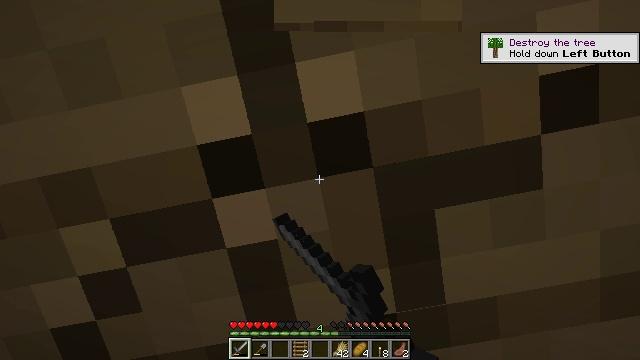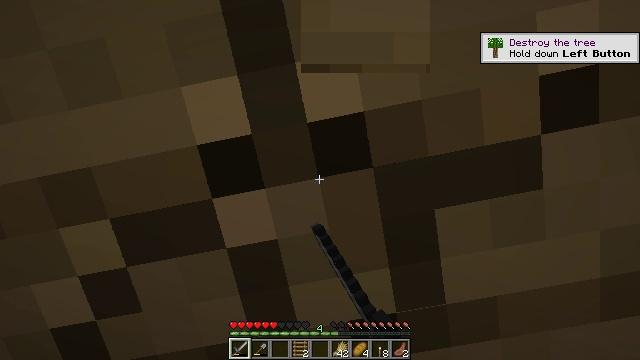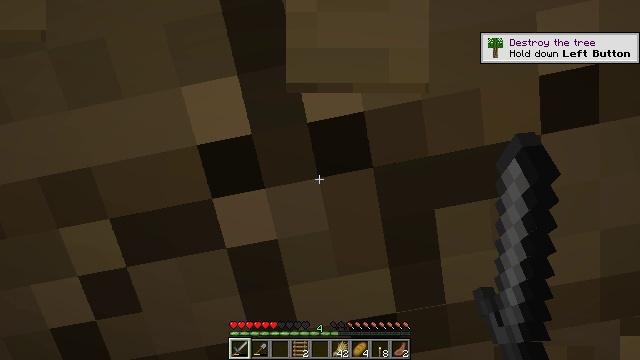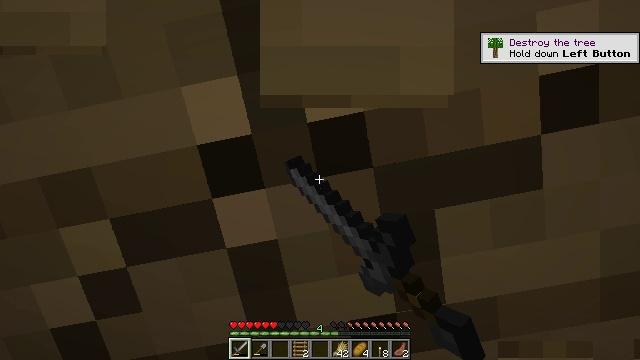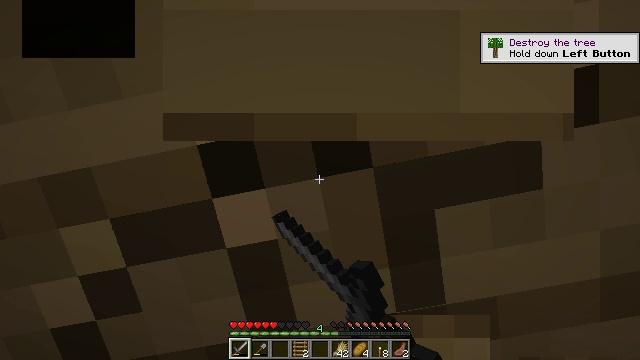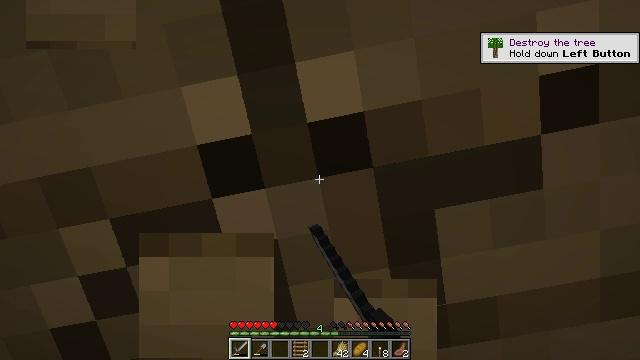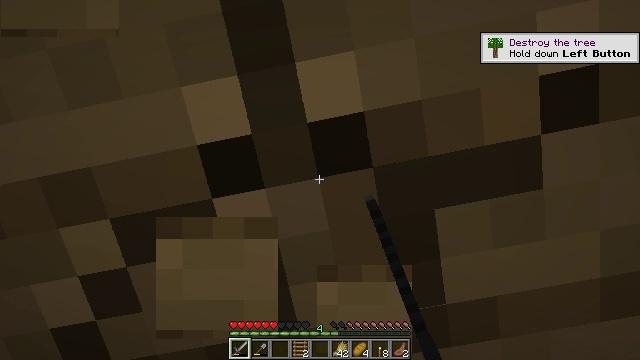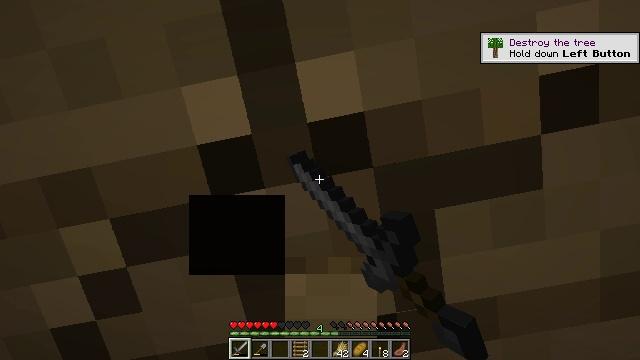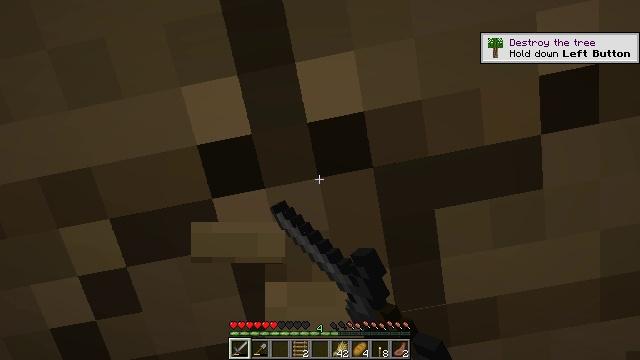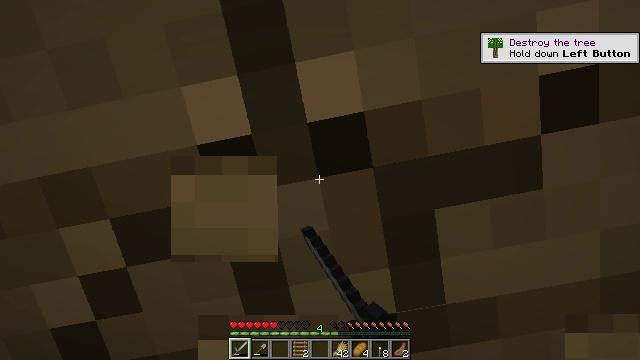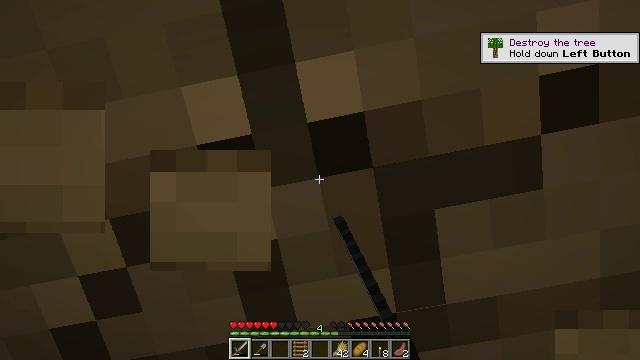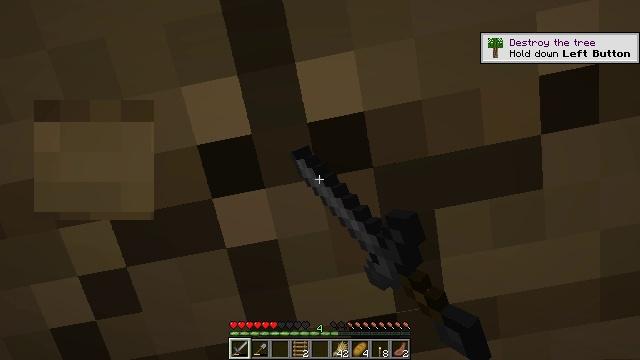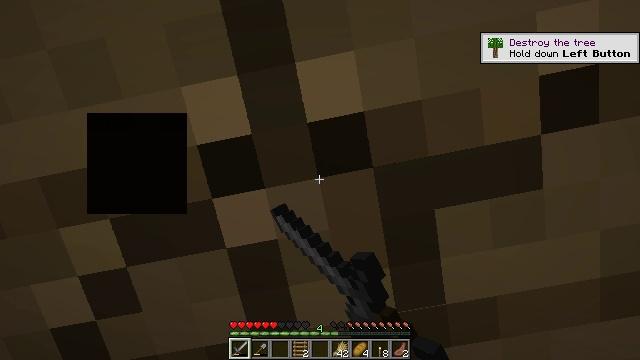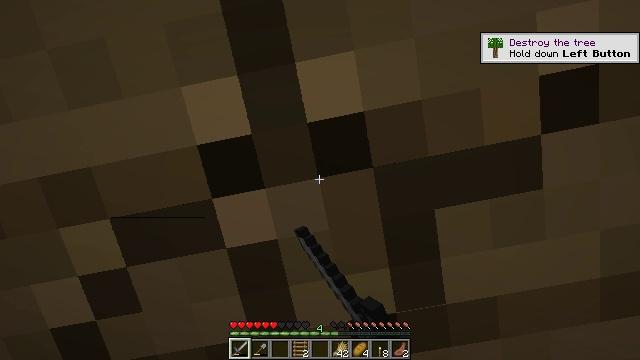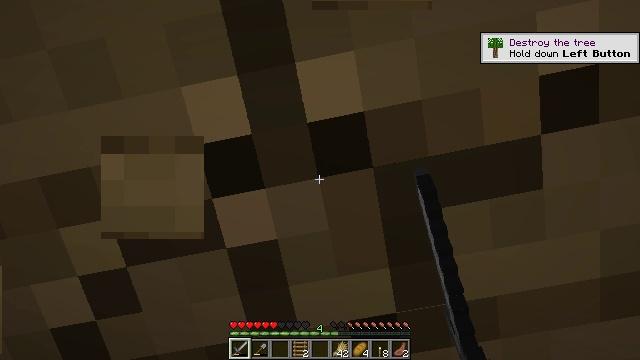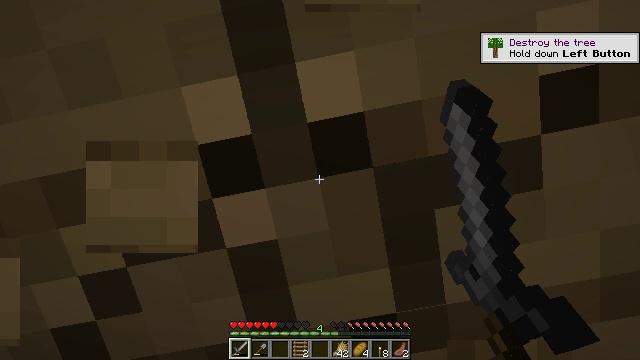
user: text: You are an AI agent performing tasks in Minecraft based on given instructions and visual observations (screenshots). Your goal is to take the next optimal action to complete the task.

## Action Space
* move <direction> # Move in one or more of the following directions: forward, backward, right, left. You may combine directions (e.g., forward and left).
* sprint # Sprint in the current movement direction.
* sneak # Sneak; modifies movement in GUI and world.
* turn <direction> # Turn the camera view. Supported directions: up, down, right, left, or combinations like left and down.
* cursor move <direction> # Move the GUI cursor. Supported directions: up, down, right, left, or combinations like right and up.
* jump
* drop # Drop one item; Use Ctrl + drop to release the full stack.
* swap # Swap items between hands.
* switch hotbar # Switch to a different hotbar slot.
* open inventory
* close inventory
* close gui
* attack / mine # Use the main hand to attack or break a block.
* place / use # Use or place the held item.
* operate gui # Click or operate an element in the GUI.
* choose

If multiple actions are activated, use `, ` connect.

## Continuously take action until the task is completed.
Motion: motion action
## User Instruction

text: Break the existing planks.
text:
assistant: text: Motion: sneak, attack / mine
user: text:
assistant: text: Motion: sneak, attack / mine
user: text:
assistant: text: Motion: sneak, attack / mine
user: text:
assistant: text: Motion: sneak, attack / mine
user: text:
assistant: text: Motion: sneak, attack / mine
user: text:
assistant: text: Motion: sneak, attack / mine
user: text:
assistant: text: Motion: sneak, attack / mine
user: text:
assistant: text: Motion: sneak, attack / mine
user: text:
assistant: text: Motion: sneak, attack / mine
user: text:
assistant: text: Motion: sneak, attack / mine
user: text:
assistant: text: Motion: sneak, attack / mine
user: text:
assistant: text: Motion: sneak, attack / mine
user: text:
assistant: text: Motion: sneak, attack / mine
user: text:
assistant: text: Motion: sneak, attack / mine
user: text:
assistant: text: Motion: sneak, attack / mine
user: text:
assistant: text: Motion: sneak, attack / mine
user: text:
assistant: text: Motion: sneak, attack / mine
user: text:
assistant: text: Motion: sneak, attack / mine
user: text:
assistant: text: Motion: sneak, attack / mine
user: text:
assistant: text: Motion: sneak, attack / mine
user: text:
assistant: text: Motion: sneak, attack / mine
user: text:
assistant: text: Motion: sneak, attack / mine
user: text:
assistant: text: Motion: sneak, attack / mine
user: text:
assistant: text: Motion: sneak, attack / mine
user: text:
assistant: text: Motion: sneak, attack / mine
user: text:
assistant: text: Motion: sneak, attack / mine
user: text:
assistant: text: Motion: sneak, attack / mine
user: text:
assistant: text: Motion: sneak, attack / mine
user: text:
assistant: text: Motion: sneak, attack / mine
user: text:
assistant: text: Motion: sneak, attack / mine